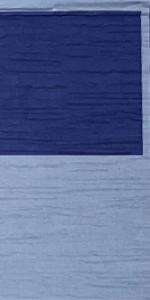
Label: Empty